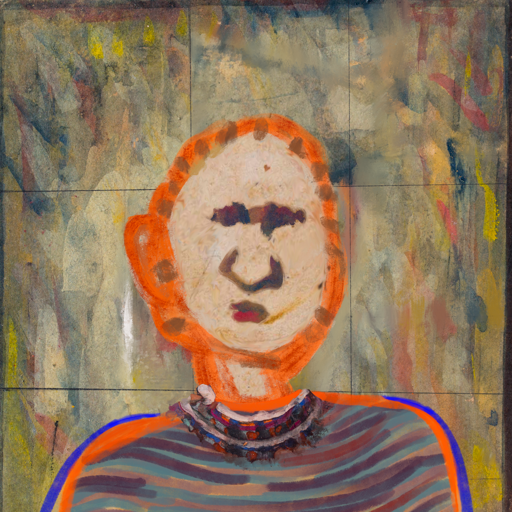
Background: GypsyMother, Head And Neck Front: Rupkatha, Face Front: In_The_Sun, Bust: Experience, Hair Front: Blank, Head Accessory: Blank, Second Necklace: Blank, Necklace: Hypocrite_1, Baby: Blank